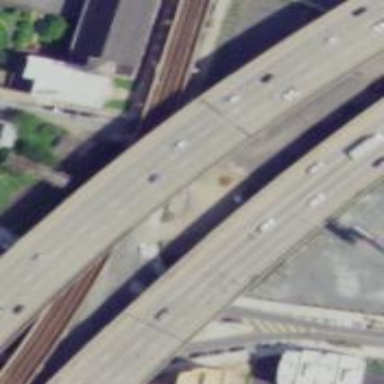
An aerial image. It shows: Bridge with supports.